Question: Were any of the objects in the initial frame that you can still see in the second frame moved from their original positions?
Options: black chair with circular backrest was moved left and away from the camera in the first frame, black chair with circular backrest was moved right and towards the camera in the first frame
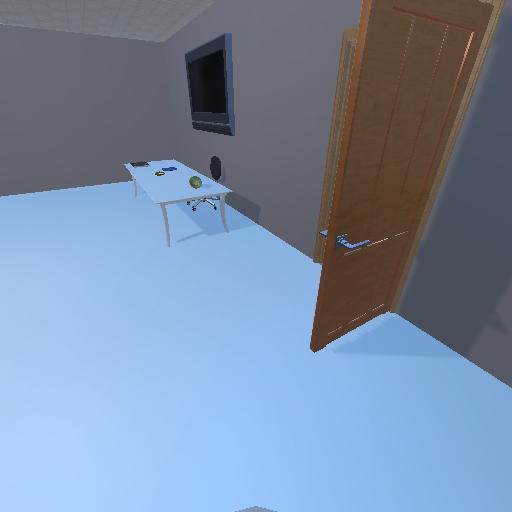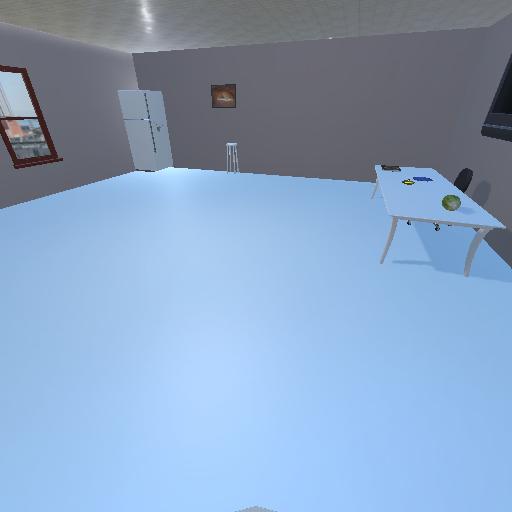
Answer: black chair with circular backrest was moved left and away from the camera in the first frame